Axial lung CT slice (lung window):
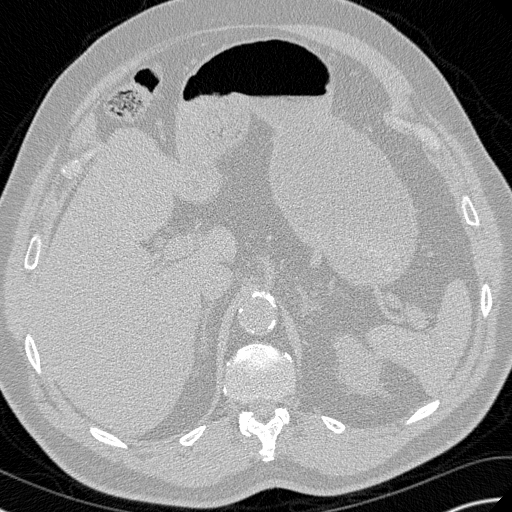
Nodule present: no